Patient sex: M
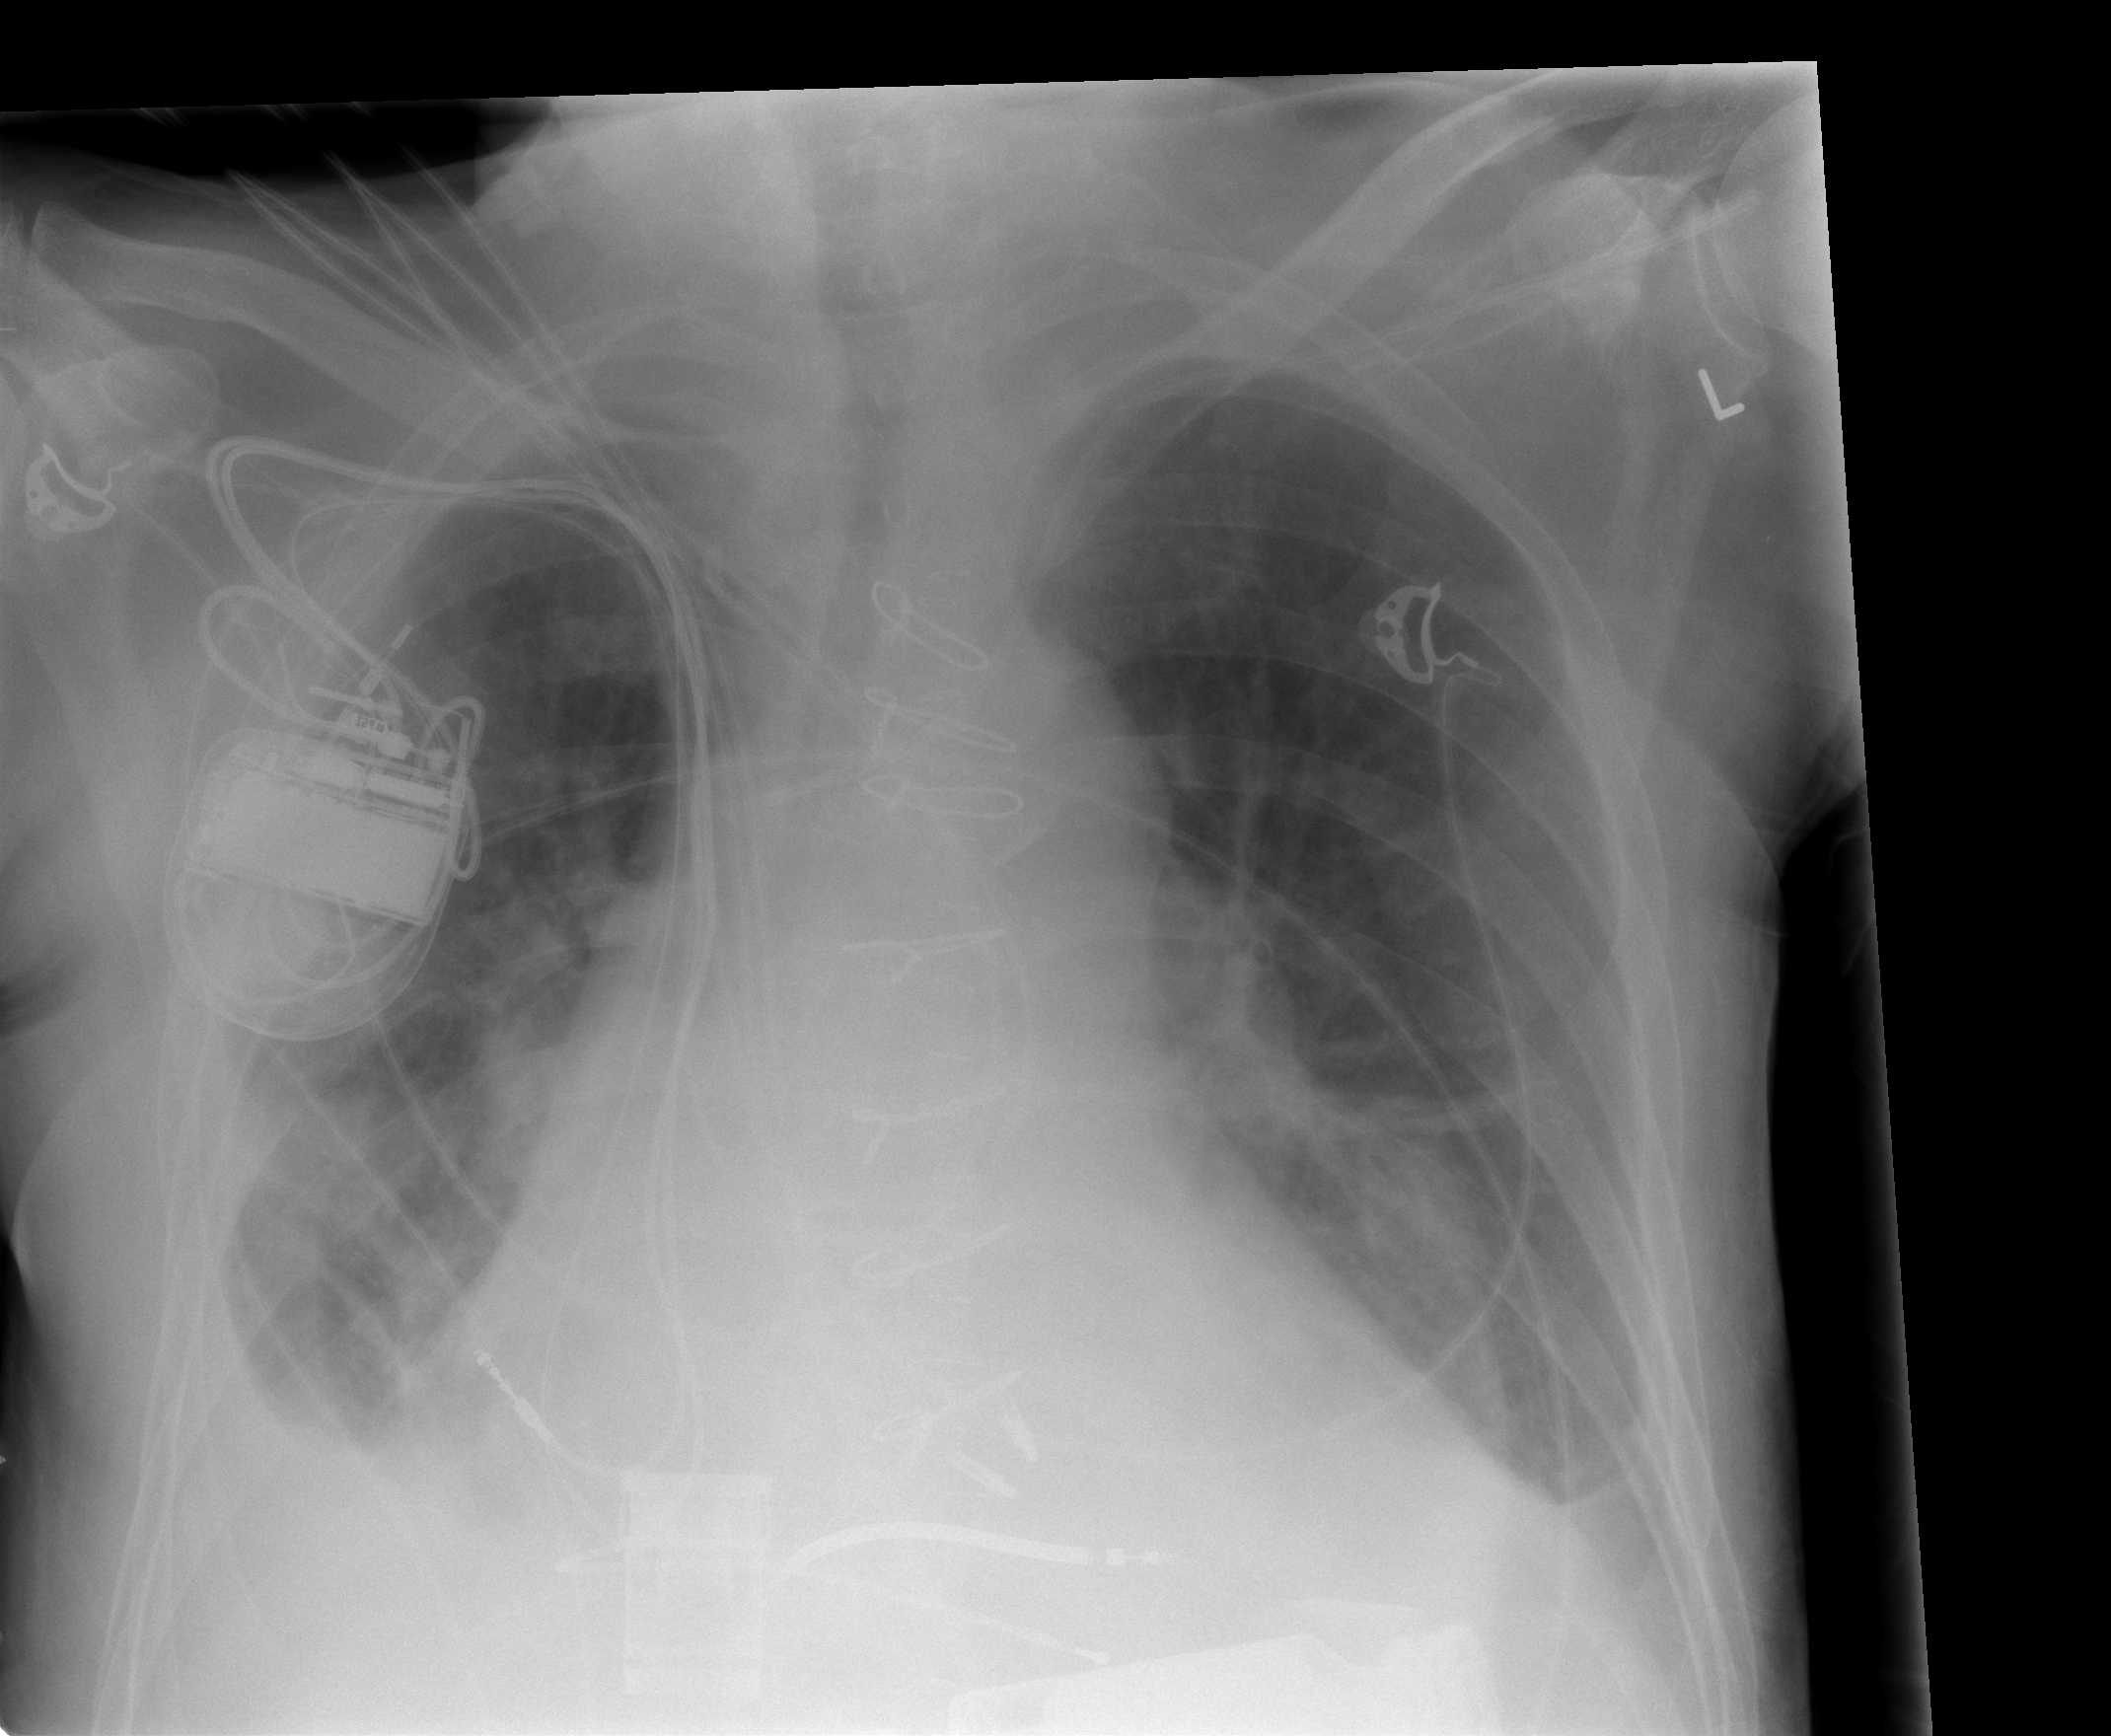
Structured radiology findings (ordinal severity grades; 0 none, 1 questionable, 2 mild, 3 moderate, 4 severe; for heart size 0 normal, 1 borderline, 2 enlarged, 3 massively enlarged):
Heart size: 2
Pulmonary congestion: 1
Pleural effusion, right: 3
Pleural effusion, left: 2
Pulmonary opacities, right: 1
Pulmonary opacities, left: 0
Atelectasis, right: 2
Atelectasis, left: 2